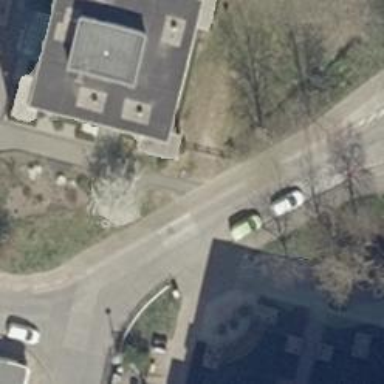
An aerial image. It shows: Sidewalk along the footway.